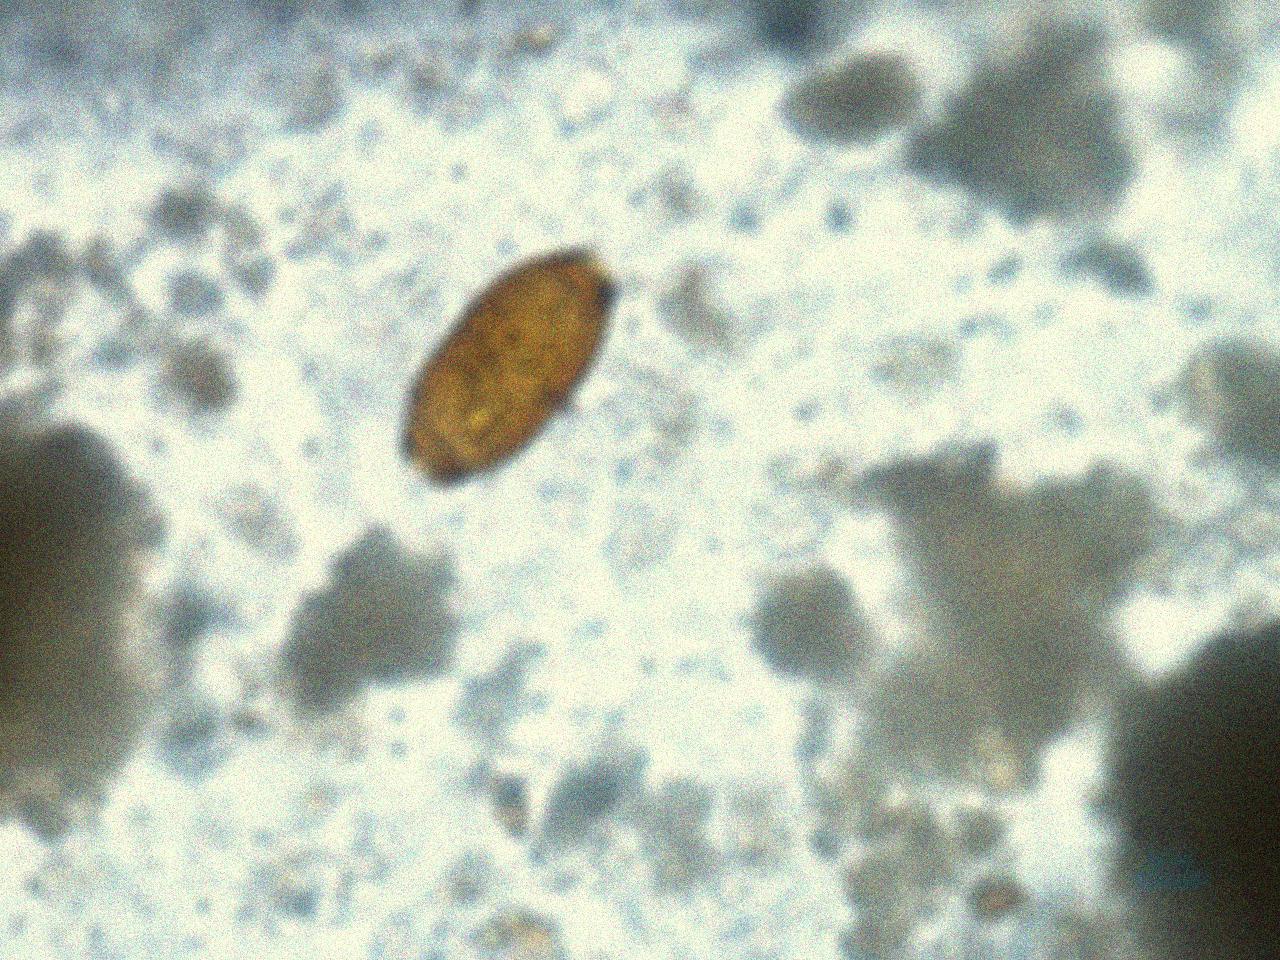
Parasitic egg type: Trichuris trichiura